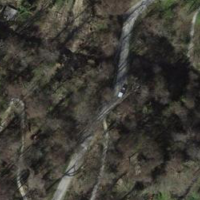
EUNIS habitat code: 53
Species observed at this site:
Salvia glutinosa